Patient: sex F, age 75
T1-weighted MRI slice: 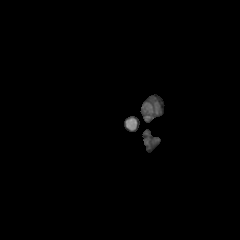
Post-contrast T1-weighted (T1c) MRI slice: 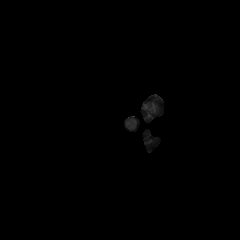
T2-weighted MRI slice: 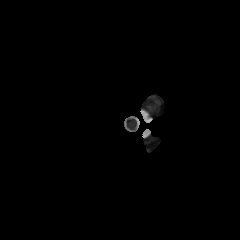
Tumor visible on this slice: no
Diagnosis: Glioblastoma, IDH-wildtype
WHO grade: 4